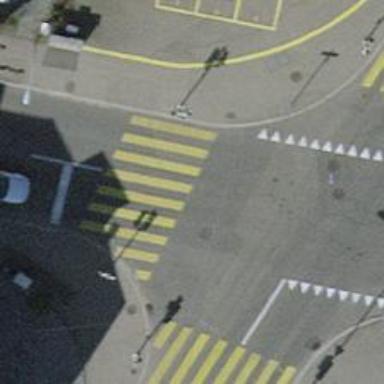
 there are traffic signals and zebra crossing."